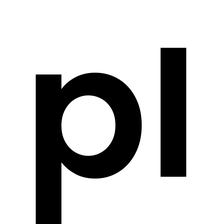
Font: Poppins-SemiBold